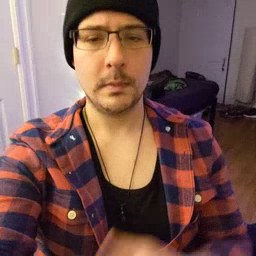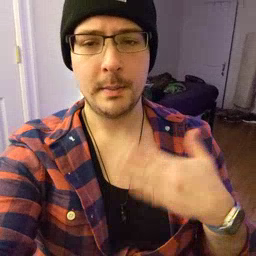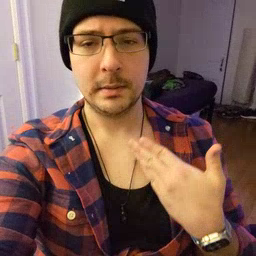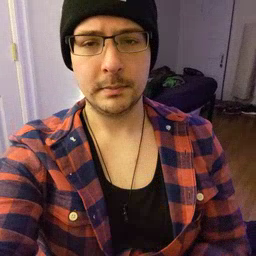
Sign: happy